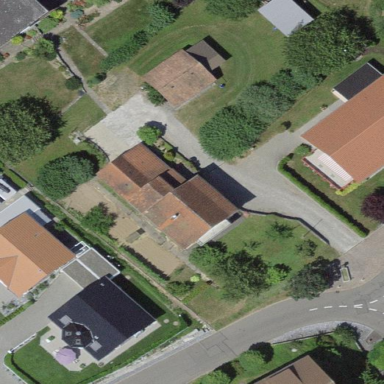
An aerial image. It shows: Residential building.